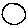
Label: moon